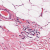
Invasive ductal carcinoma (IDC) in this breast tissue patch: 0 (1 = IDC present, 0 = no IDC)